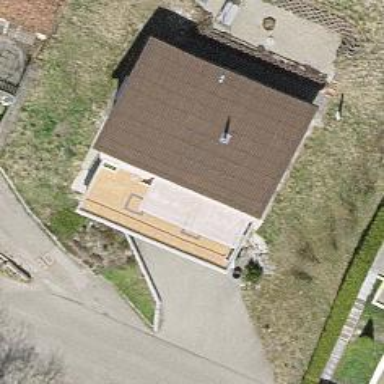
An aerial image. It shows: Simple house.